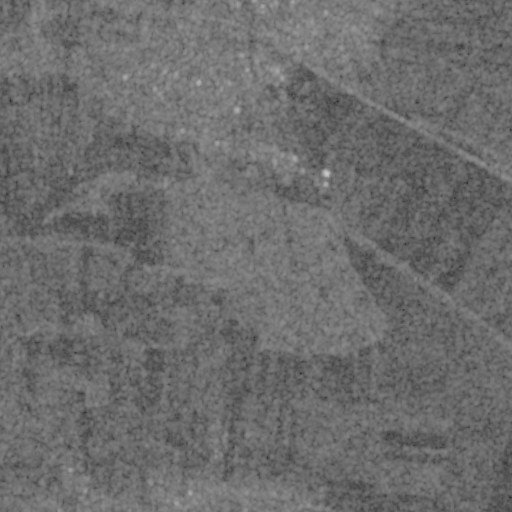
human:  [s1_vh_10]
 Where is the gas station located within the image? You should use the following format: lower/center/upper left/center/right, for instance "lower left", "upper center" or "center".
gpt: The gas station is located in the center of the image.
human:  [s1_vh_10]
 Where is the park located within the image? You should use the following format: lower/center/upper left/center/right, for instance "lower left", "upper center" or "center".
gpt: The park is located in the upper center of the image.
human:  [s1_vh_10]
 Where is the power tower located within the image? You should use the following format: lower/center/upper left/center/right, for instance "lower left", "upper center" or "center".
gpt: There is no power tower in the image.

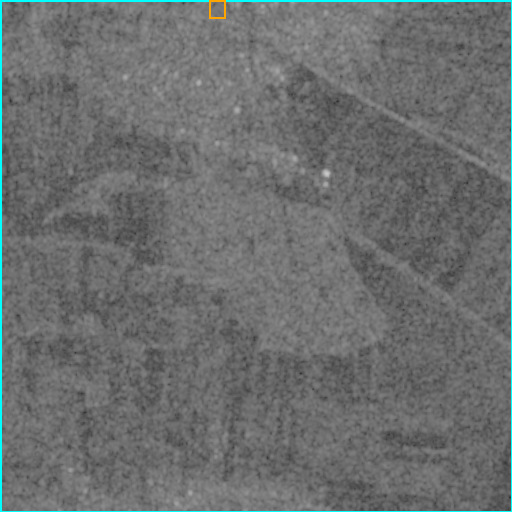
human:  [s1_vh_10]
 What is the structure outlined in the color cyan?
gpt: The structure outlined in cyan is a crop field.
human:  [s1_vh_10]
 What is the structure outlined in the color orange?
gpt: The structure outlined in orange is a park.
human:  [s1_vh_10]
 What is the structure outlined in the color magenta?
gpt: There is no magenta outline.